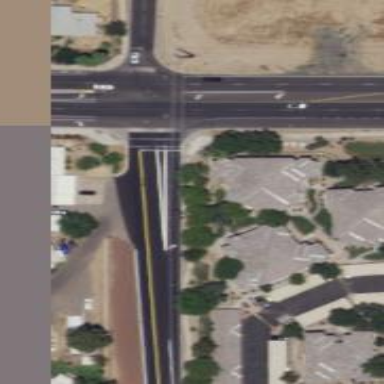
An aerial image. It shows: Solid stop line on the road.